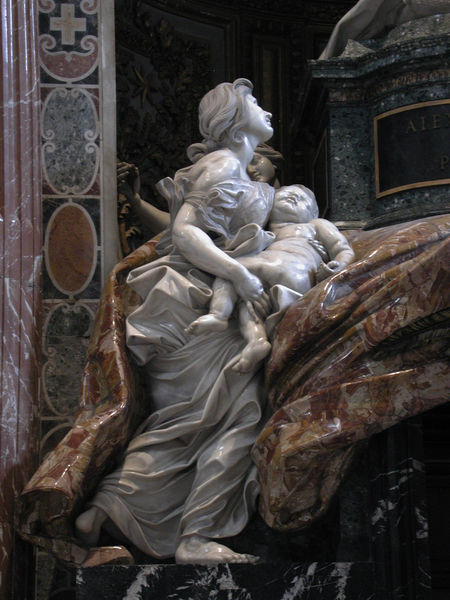
Titel: Grabmal für Papst Alexander VII.
Künstler: Giovanni Lorenzo Bernini
Standort: Rom, S. Pietro (EU - I - Latium)
Schlagwörter: fuß, nackt, schlaf, bewegung, bunt, frau, kleid, marmor, säule, blick, barock, falten, halten, sockel, tragen, trauer, kirche, gewand, haare, kind, mutter, skulptur, statue, deutschland, italien, baby, draperie, plastik, podest, kloster, schritt, altar, kathedrale, rom, intarsie, jesus, religiös, heilige, heilig, maria, madonna, fliehend, munster